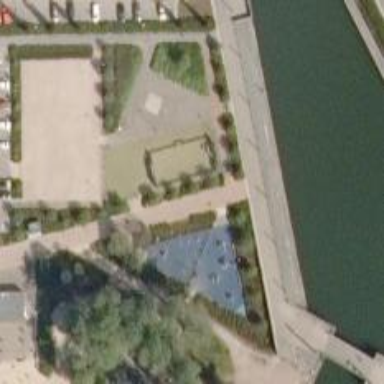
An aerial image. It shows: Playground with springy equipment.